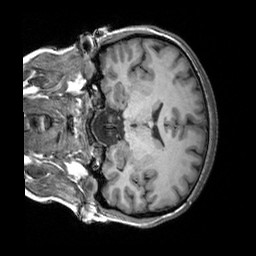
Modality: T1w
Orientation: coronal
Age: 20
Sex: female
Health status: healthy
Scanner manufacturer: siemens
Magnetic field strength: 3 T
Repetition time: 2.3 s
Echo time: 0.00303 s